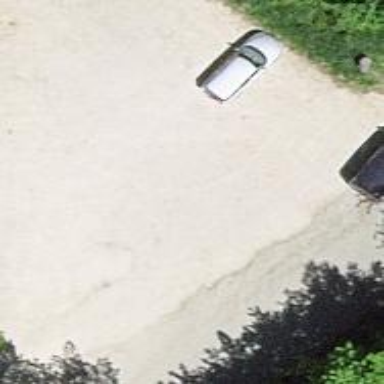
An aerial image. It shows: Parking area with gravel surface.